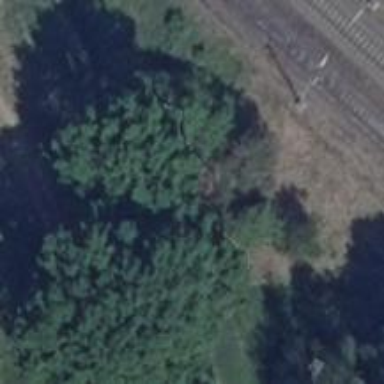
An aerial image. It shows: Culvert tunnel.